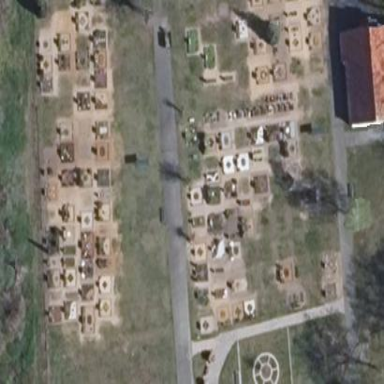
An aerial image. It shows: Cemetery.